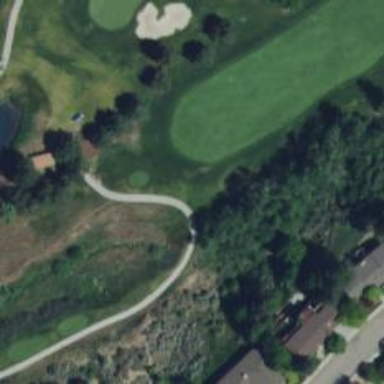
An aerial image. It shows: Service road used as golf cart path.